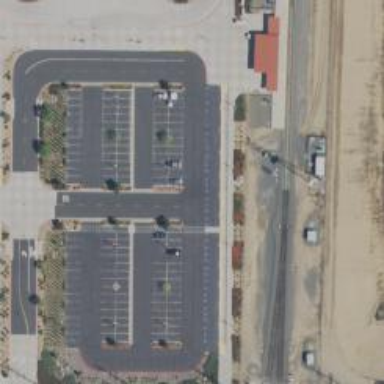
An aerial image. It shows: Parking space is available.